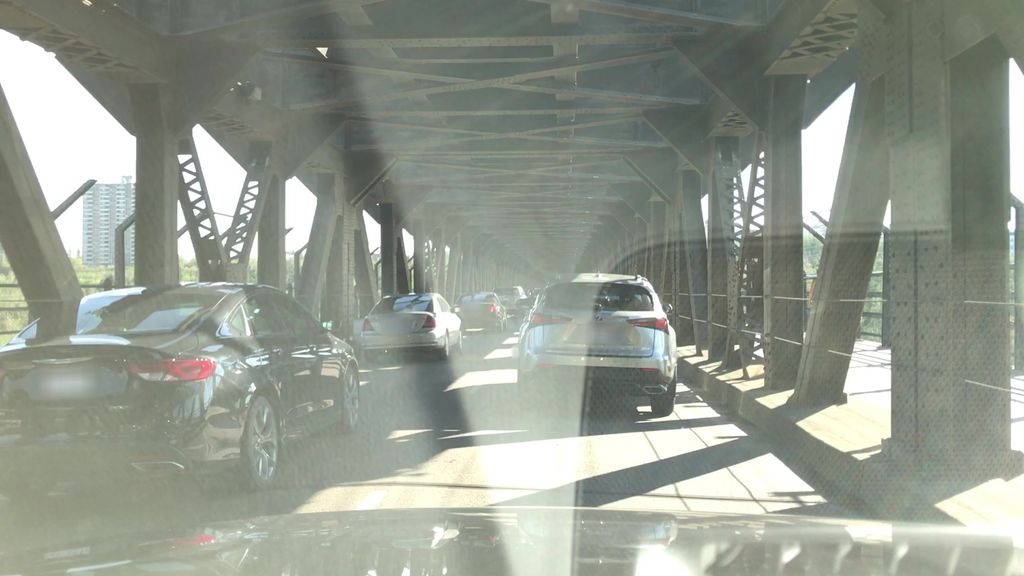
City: edmonton